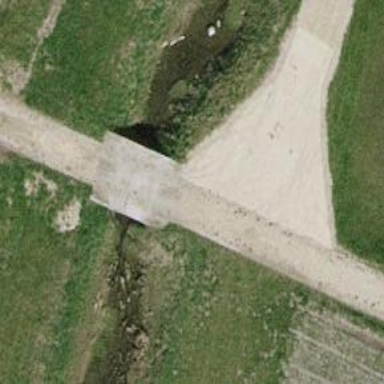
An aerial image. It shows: Well-maintained track road of grade 1.